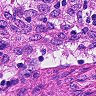
Metastatic tissue present: no